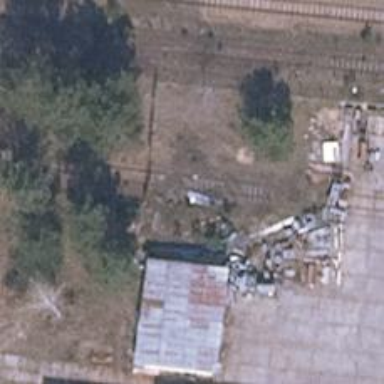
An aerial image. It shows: Railway yard.